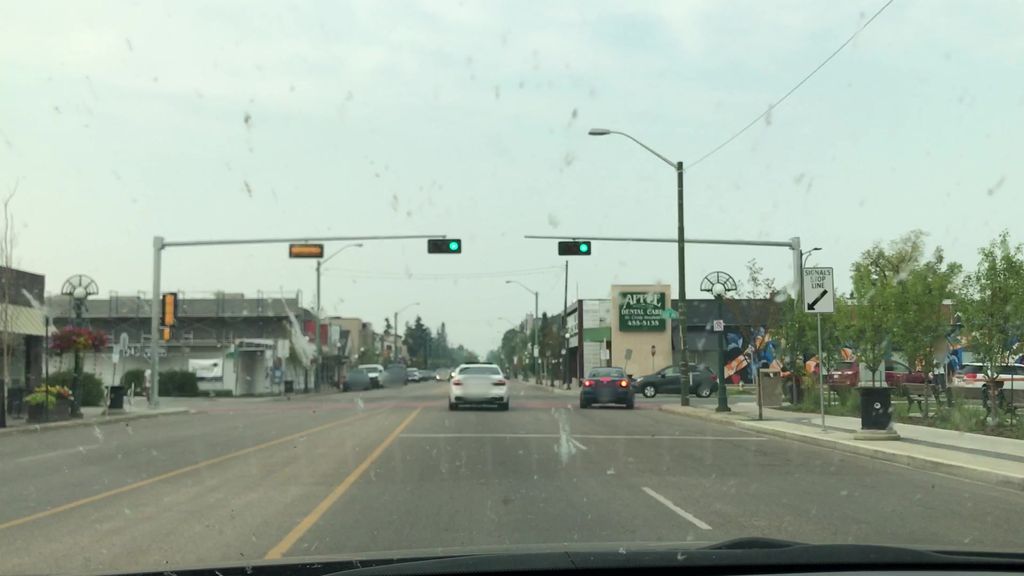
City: edmonton